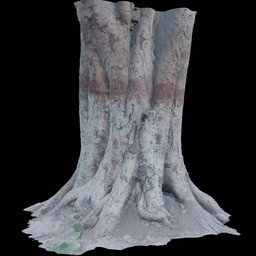
Label: nature